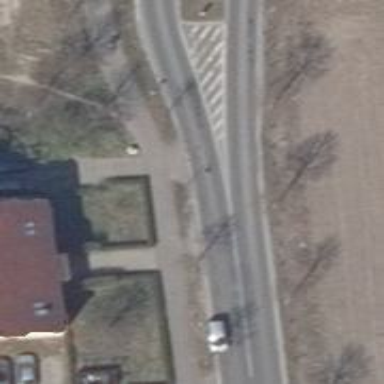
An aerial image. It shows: Tertiary road with asphalt surface.